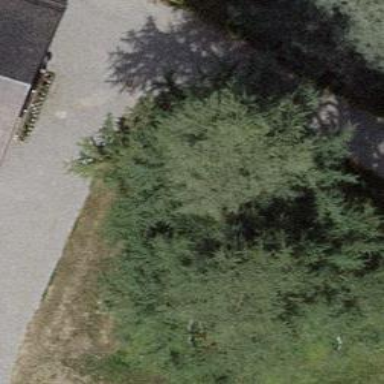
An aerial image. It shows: Evergreen needle-leaved tree.